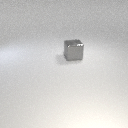
large gray metal cube